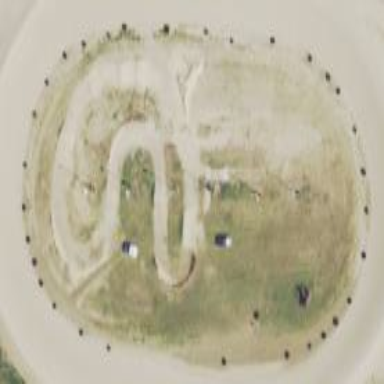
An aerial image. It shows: Dirt raceway for motor sports.